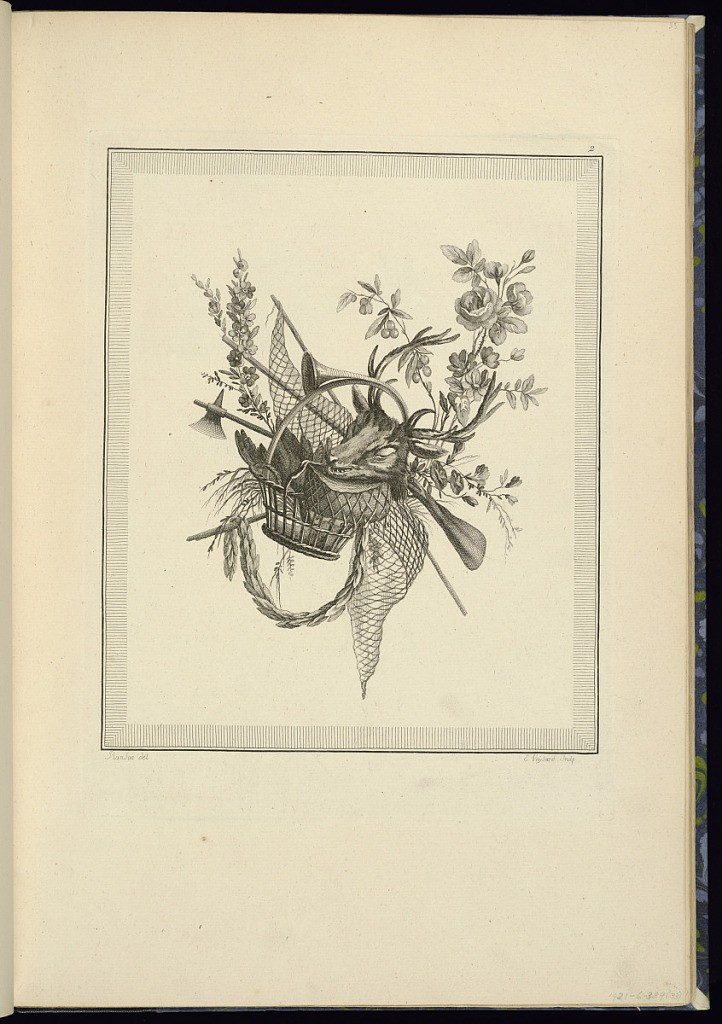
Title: Hunting Trophy Design
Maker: Pierre Ranson, French, 1736–1786
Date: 1778
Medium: Etching on laid paper
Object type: Print
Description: Design for a hunting trophy incorporating a basket, bird wings, animal head, horn, axe, net, festoon of leaves, foliate branches, flowers, and fruit. The plate is numbered and signed.